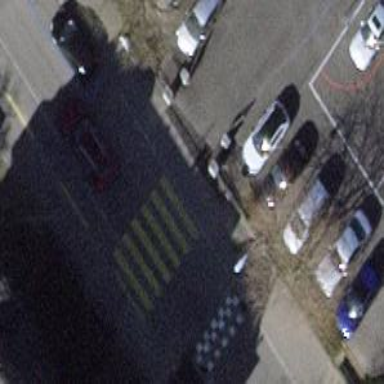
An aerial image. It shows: Uncontrolled zebra pedestrian crossing with traffic calming table.